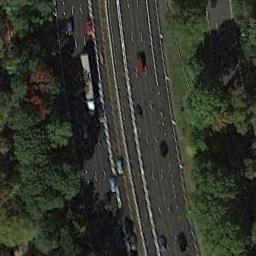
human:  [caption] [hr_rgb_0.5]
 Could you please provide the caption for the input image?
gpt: There are three white cars on the highway above .

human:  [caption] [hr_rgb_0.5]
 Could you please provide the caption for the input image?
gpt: A straight freeway goes through the forest with many dark green trees and some cars are driving on the freeway .

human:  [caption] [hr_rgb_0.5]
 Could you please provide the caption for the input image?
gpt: The freeway goes through the forest with some cars .

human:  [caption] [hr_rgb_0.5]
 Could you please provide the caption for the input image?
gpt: There are large green forests around the freeway and there are many cars on the freeway .

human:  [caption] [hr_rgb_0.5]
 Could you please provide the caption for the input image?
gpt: There are many green trees and some brown trees beside the freeway .